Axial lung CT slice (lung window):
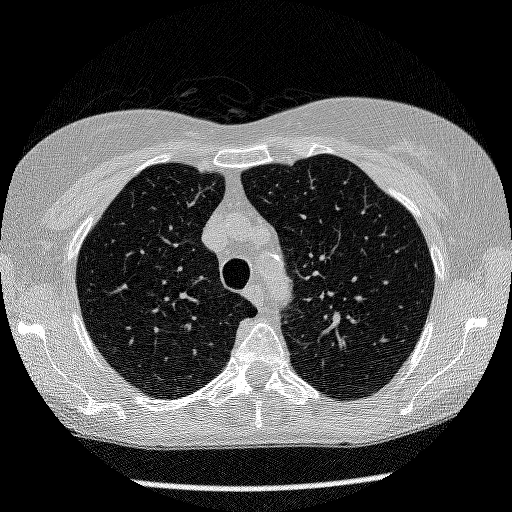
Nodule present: no